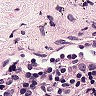
Metastatic tissue present: no